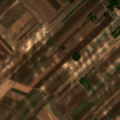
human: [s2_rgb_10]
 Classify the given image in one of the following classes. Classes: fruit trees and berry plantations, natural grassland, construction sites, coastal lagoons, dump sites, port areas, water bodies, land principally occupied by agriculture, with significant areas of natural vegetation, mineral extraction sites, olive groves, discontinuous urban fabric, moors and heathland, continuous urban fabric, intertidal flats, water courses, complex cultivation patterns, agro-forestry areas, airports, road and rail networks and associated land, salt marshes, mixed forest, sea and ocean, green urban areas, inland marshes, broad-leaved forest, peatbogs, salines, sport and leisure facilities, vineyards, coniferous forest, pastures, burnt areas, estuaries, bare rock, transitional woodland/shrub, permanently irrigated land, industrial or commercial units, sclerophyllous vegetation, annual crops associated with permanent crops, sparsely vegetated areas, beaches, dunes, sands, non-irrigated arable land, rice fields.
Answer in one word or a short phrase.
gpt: non-irrigated arable land, land principally occupied by agriculture, with significant areas of natural vegetation